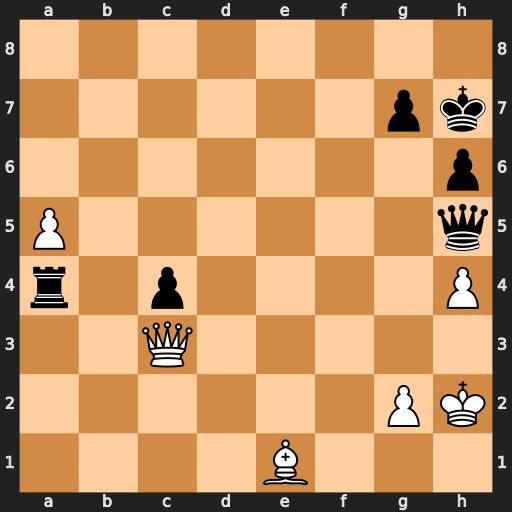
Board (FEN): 8/6pk/7p/P6q/r1p4P/2Q5/6PK/4B3
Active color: w
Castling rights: -
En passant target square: -
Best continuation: Qc2+ Qg6 Qxa4